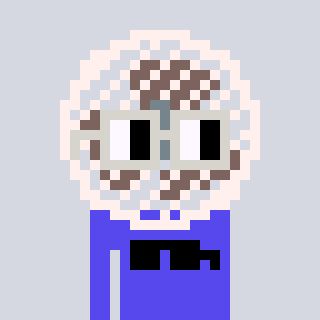
a pixel art character with square light gray glasses, a fan-shaped head and a computerblue-colored body on a cool background